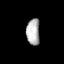
Tissue: lung
Cell type: Others
Senescence score: 0.5792
Nuclear area (px): 340
Mean DAPI intensity: 180.812